Question: '''
import javax.swing.*;
import java.awt.*;
public class Main
{
public static void main(String[] args)
{
//load the card image from the gif file.
final ImageIcon cardIcon = new ImageIcon("cardimages/tenClubs.gif");
//create a panel displaying the card image
JPanel panel = new JPanel()
{
//paintComponent is called automatically by the JRE whenever
//the panel needs to be drawn or redrawn
public void paintComponent(Graphics g) {
super.paintComponent(g);
cardIcon.paintIcon(this, g, 20, 20);
}
};
//create & make visible a JFrame to contain the panel
JFrame window = new JFrame("Title goes here");
window.add(panel);
window.setDefaultCloseOperation(JFrame.EXIT_ON_CLOSE);
window.setBackground(new Color(100, 200, 102));
window.setPreferredSize(new Dimension(200,200));
window.pack();
window.setVisible(true);
}
}
'''
I am trying to make a java project that will display all 52 cards on a window. I have the window working but I cant get a card to appear on the window.
I am using eclipse for OSX, inside the project src file I have a (default package) container with my Main.java file. Then I have my cardimages folder in the same src file.
How can I get the image to show in the window?

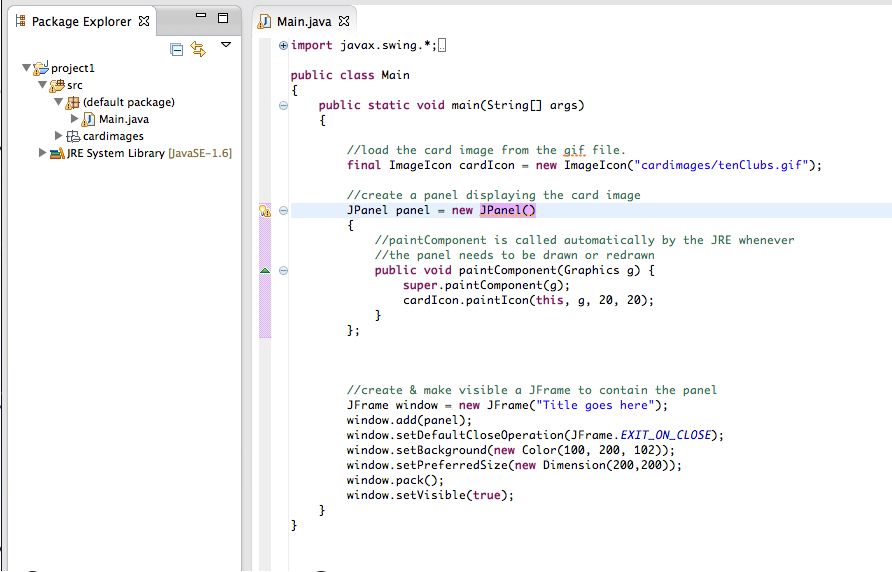
Answer: You should try to get the image as a URL, as a resource again using the Class method 'getResource(...)'. For example, test this:
'''
import java.awt.image.BufferedImage;
import java.io.IOException;
import java.net.URL;
import javax.imageio.ImageIO;
import javax.swing.Icon;
import javax.swing.ImageIcon;
import javax.swing.JOptionPane;
public class DefaultFoo {
public static void main(String[] args) throws IOException {
String resource = "/cardimages/tenClubs.gif";
URL url = Class.class.getResource(resource);
BufferedImage img = ImageIO.read(url);
Icon icon = new ImageIcon(img);
JOptionPane.showMessageDialog(null, icon);
}
}
'''
Also, don't use the default package like you're doing. Put your class into a valid package.
Then try something like this:
'''
import java.awt.Dimension;
import java.awt.image.BufferedImage;
import java.io.IOException;
import java.net.URL;
import javax.imageio.ImageIO;
import javax.swing.*;
@SuppressWarnings("serial")
public class PlayWithImages extends JLayeredPane {
private static final String RESOURCE = "/cardimages/tenClubs.gif";
private static final int PREF_W = 500;
private static final int PREF_H = PREF_W;
private static final int CARD_COUNT = 8;
public PlayWithImages() throws IOException {
URL url = getClass().getResource(RESOURCE);
BufferedImage img = ImageIO.read(url);
Icon icon = new ImageIcon(img);
for (int i = 0; i < CARD_COUNT; i++) {
JLabel label = new JLabel(icon);
label.setSize(label.getPreferredSize());
int x = PREF_W - 20 - i * 40 - label.getWidth();
int y = 20;
label.setLocation(x, y);
add(label);
}
}
@Override
public Dimension getPreferredSize() {
return new Dimension(PREF_W, PREF_H);
}
private static void createAndShowGui() {
PlayWithImages mainPanel = null;
try {
mainPanel = new PlayWithImages();
} catch (IOException e) {
e.printStackTrace();
System.exit(-1);
}
JFrame frame = new JFrame("PlayWithImages");
frame.setDefaultCloseOperation(JFrame.EXIT_ON_CLOSE);
frame.getContentPane().add(mainPanel);
frame.pack();
frame.setLocationByPlatform(true);
frame.setVisible(true);
}
public static void main(String[] args) {
SwingUtilities.invokeLater(new Runnable() {
public void run() {
createAndShowGui();
}
});
}
}
'''